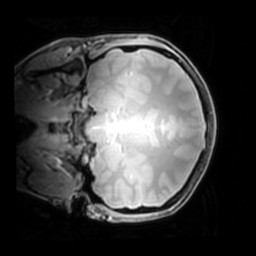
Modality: PDw
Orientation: coronal
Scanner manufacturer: philips
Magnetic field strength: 7 T
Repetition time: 0.008 s
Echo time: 0.001974 s